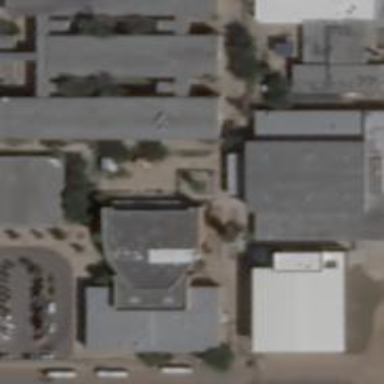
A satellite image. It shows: School building.